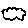
Label: cloud